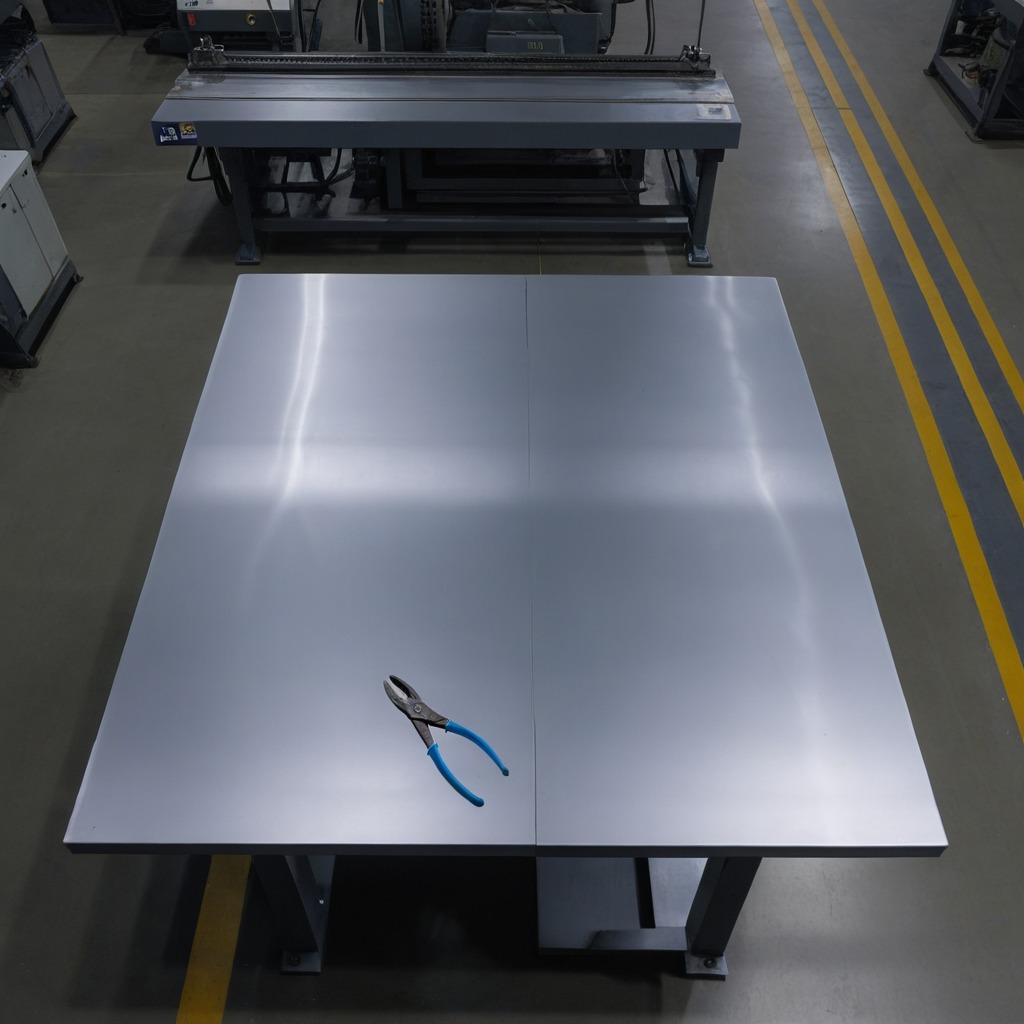
A plier is lying on the tabletop in the evening.